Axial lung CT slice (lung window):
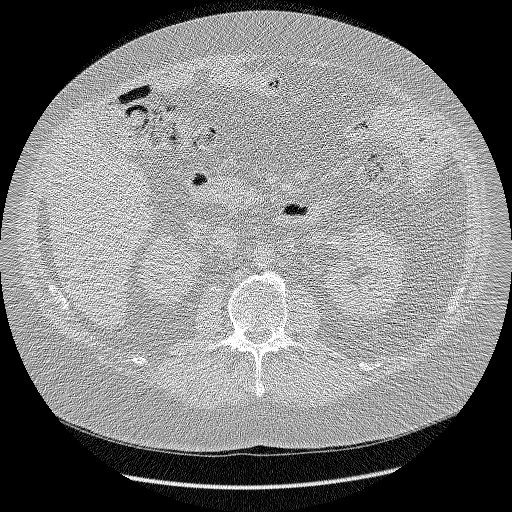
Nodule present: no